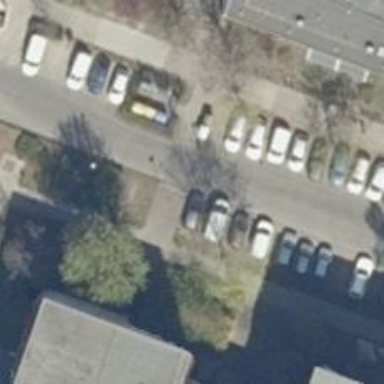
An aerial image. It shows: Sidewalk.